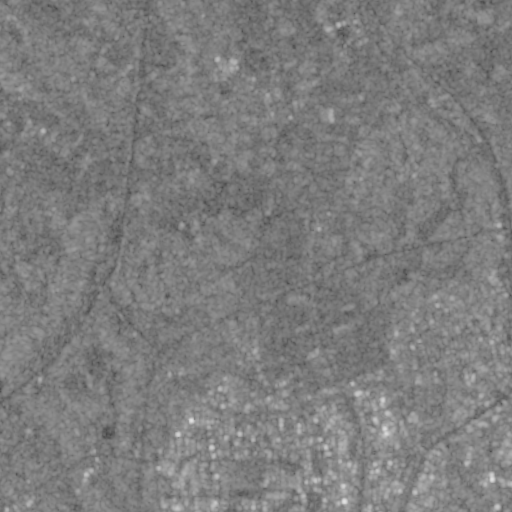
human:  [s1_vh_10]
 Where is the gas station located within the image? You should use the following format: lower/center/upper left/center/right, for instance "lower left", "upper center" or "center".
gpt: The gas station is located in the lower right of the image.
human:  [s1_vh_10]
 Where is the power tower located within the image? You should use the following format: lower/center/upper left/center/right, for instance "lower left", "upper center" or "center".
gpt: The power tower is located in the upper of the image.
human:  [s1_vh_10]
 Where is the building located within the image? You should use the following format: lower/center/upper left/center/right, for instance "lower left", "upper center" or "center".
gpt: There is no building in the image.

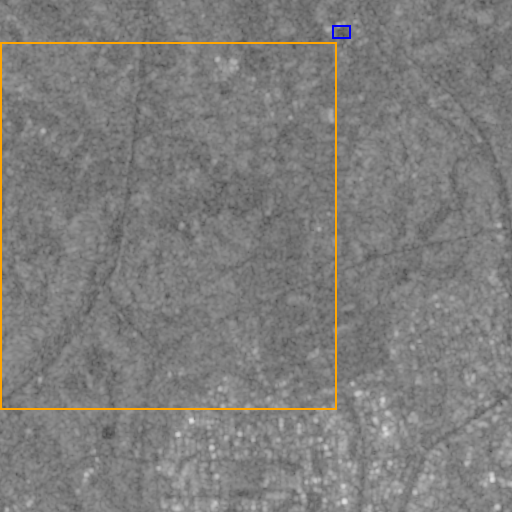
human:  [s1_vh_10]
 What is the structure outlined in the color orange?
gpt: The structure outlined in orange is a crop field.
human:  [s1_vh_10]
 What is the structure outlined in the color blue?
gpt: The structure outlined in blue is a park.
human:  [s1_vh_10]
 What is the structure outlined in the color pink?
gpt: There is no pink outline.